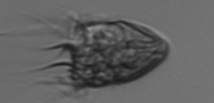
Label: Strombidium_morphotype1